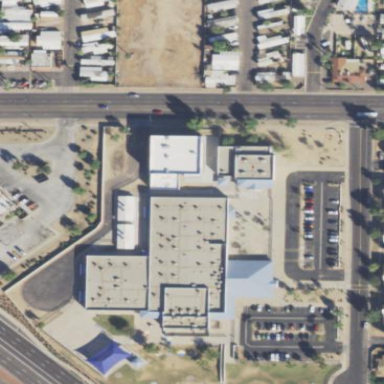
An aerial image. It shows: School building.